Question: When using Date field in forms with Symfony2, they are displayed in three different select boxes.
Something like :
'''
dd/mm/YYYY
'''
What we would like to do is display the months in text 'January', 'February'.... instead of 1,2,3...
How to force display in full text for the months dropdown ?
EDIT : Here is the code I use in my form class :
'''
$builder->add('dateOfBirth', 'birthday', array(
'format' => 'dd - MM - yyyy',
'widget' => 'choice',
'years' => range(date('Y'), date('Y')-70)
));
'''
EDIT2 : Image showing F

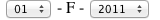
Answer: Look at the code of the DateType class, it has a format option:
'''
$allowedFormatOptionValues = array(
\IntlDateFormatter::FULL,
\IntlDateFormatter::LONG,
\IntlDateFormatter::MEDIUM,
\IntlDateFormatter::SHORT,
);
// If $format is not in the allowed options, it's considered as the pattern of the formatter if it is a string
if (!in_array($format, $allowedFormatOptionValues, true)) {
if (is_string($format)) {
$defaultOptions = $this->getDefaultOptions($options);
$format = $defaultOptions['format'];
$pattern = $options['format'];
} else {
throw new CreationException('The "format" option must be one of the IntlDateFormatter constants (FULL, LONG, MEDIUM, SHORT) or a string representing a custom pattern');
}
}
$formatter = new \IntlDateFormatter(
\Locale::getDefault(),
$format,
\IntlDateFormatter::NONE,
\DateTimeZone::UTC,
\IntlDateFormatter::GREGORIAN,
$pattern
);
'''
'''
$builder->add('dateOfBirth', 'birthday', array(
'format' => 'dd - MMMM - yyyy',
'widget' => 'choice',
'years' => range(date('Y'), date('Y')-70)
));
'''